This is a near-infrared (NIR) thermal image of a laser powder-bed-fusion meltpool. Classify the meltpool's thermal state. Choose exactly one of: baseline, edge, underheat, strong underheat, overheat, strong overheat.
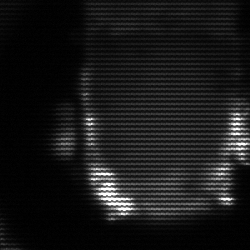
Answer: baseline